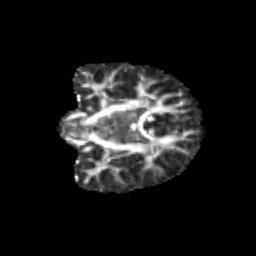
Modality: FA
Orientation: coronal
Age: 13
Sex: male
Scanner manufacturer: siemens
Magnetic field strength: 3 T
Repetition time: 3.8 s
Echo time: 0.07 s